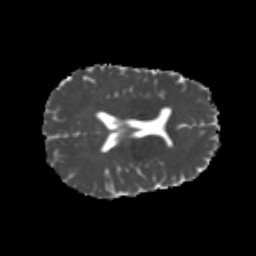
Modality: MD
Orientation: axial
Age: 21
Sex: female
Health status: healthy
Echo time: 0.074 s